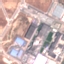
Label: Industrial